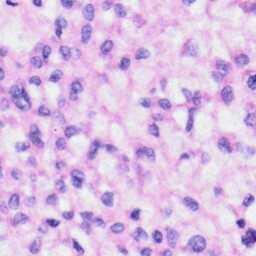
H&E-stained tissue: Liver